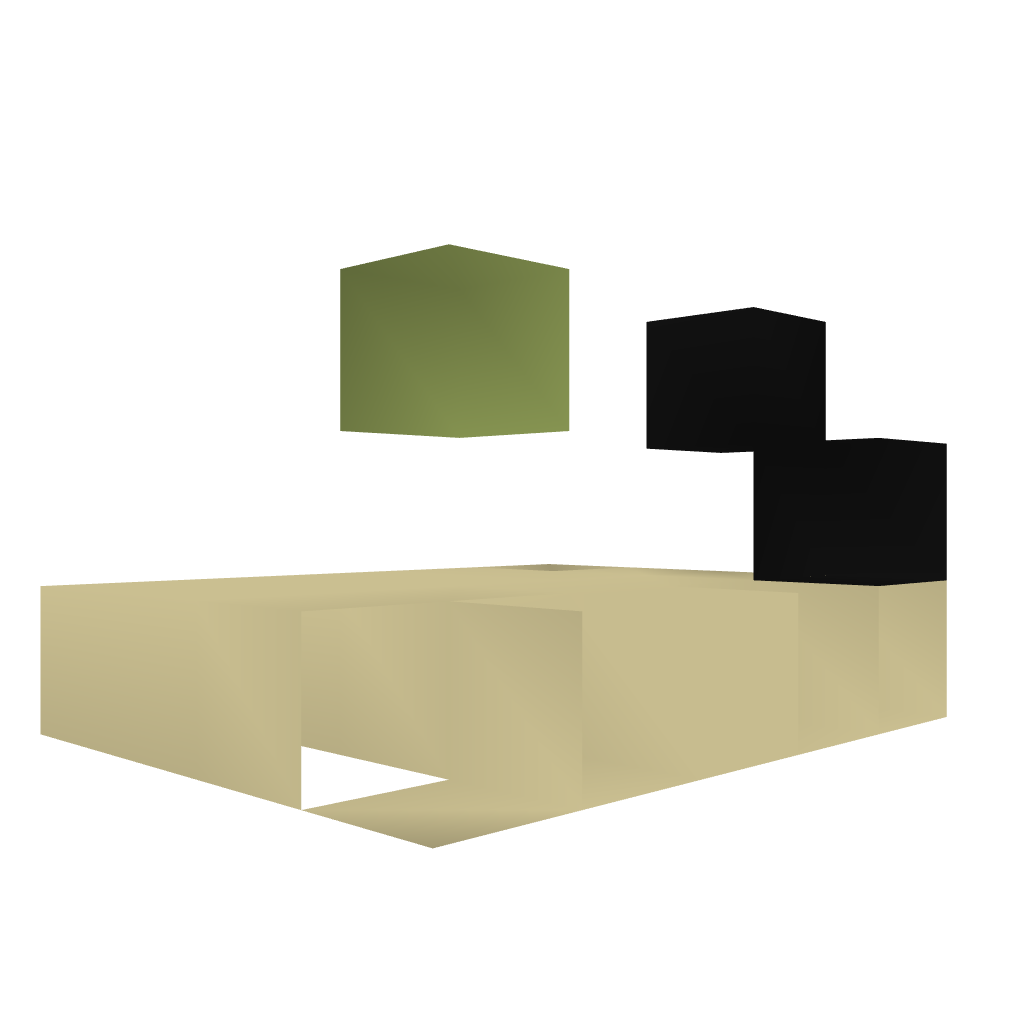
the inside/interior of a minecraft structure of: Fast and minimalistic redstone pulser